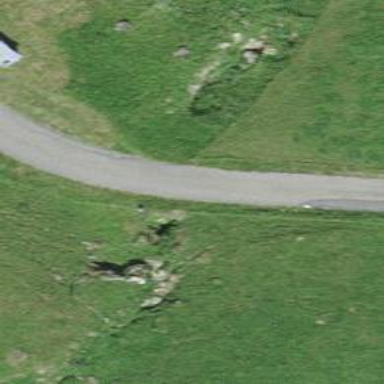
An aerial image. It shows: Culvert tunnel.